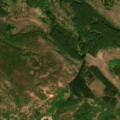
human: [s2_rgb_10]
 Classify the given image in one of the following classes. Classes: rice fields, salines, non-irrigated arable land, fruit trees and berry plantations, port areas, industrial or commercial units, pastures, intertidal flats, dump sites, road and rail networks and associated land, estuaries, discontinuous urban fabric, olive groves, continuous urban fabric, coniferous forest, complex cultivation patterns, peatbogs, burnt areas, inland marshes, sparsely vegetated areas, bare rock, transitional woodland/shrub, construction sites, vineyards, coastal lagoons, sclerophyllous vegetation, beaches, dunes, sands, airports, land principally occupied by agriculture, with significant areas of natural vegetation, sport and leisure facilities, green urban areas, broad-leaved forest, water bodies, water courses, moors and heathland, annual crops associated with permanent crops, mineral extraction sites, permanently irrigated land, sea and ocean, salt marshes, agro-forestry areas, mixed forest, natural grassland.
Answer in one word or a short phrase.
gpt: pastures, broad-leaved forest, coniferous forest, natural grassland, transitional woodland/shrub